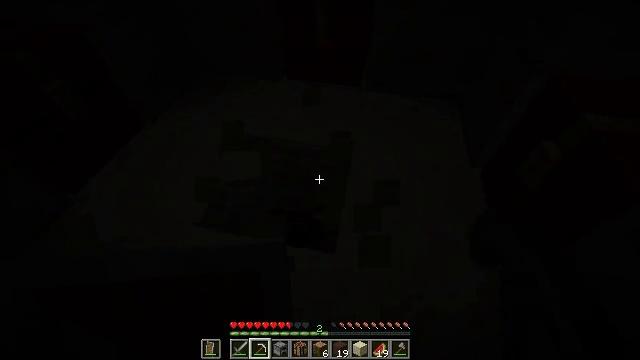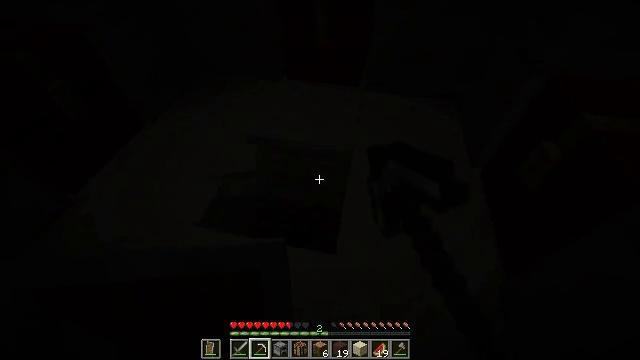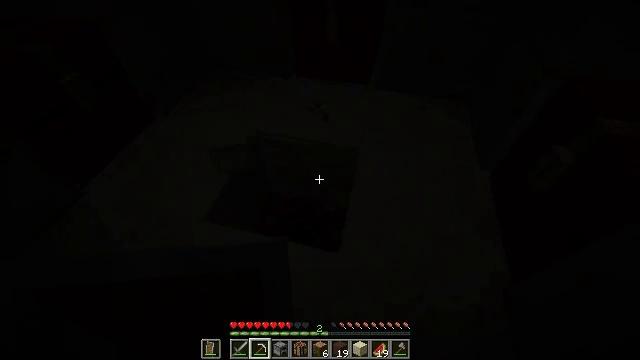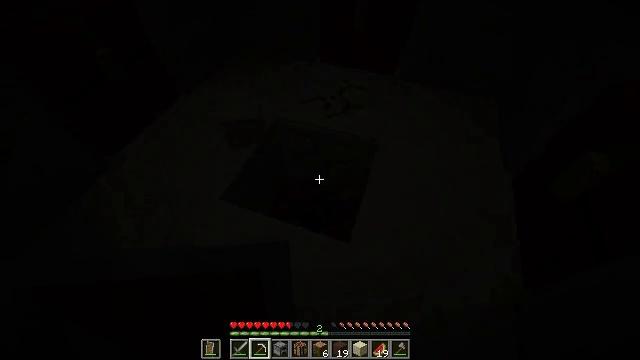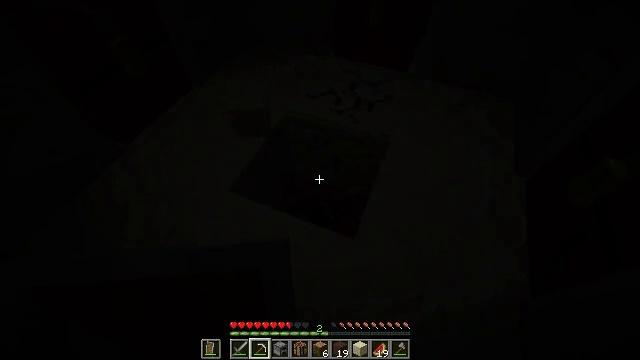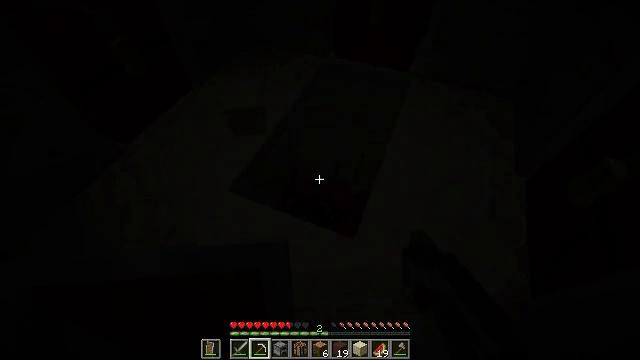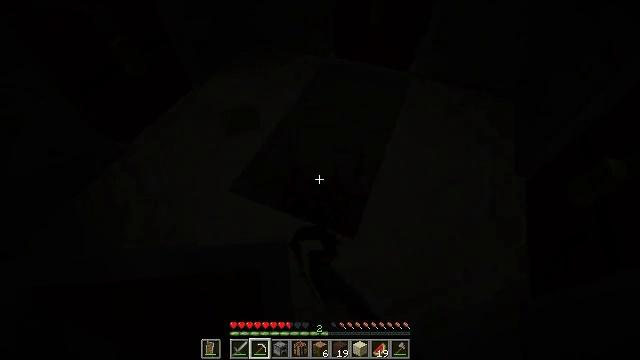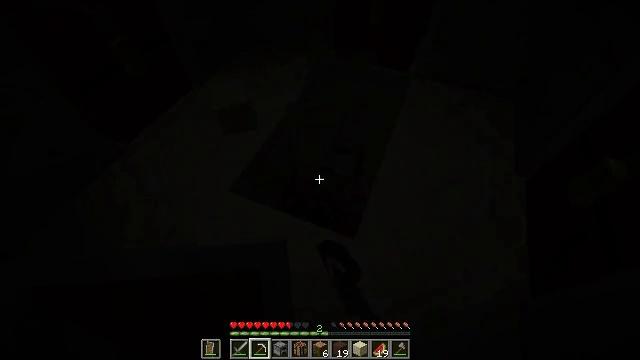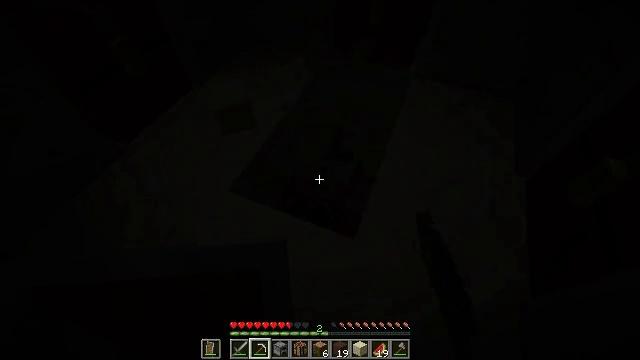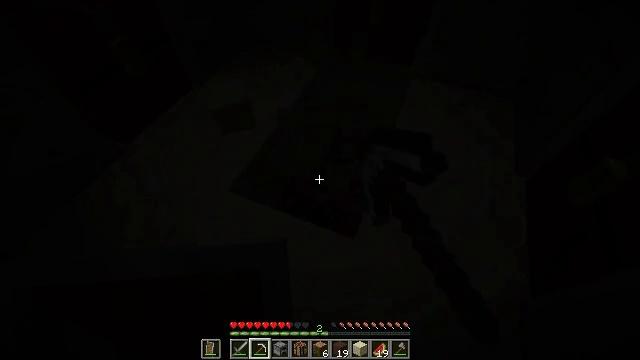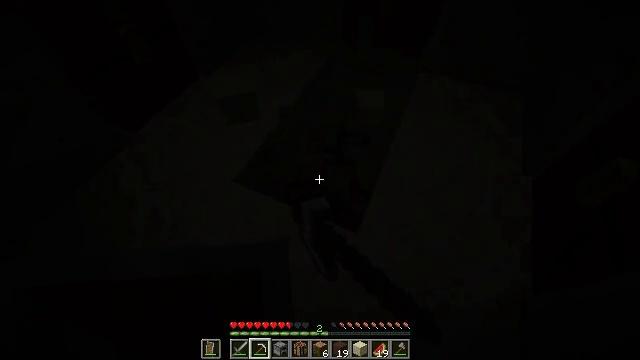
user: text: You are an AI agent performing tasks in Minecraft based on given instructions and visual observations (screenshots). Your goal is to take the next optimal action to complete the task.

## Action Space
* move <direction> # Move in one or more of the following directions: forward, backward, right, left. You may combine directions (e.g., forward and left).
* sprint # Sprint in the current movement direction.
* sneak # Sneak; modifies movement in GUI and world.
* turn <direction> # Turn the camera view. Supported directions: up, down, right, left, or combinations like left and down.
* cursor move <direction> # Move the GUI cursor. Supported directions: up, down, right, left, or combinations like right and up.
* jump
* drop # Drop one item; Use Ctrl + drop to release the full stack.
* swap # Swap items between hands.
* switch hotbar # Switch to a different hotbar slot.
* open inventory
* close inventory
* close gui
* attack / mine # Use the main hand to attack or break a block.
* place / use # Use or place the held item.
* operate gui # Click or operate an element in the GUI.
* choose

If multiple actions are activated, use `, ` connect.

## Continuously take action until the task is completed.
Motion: motion action
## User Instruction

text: Recycle the cut sandstone for building.
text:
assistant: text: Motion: attack / mine
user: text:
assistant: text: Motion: turn left, attack / mine
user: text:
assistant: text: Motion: turn left and down, attack / mine
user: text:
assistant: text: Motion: turn left and down, attack / mine
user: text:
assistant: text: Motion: attack / mine
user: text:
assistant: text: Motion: attack / mine
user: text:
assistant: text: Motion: attack / mine
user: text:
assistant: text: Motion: attack / mine
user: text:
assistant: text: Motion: attack / mine
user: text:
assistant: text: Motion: turn left and down, attack / mine
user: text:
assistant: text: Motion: attack / mine